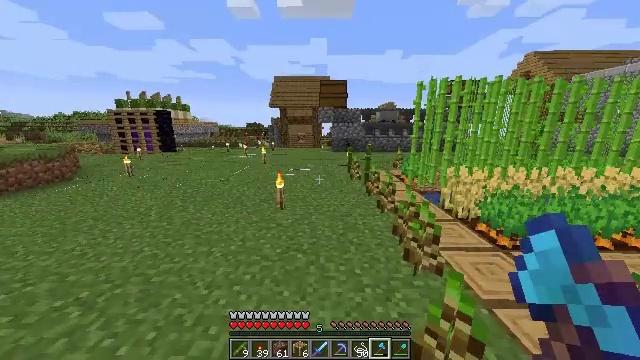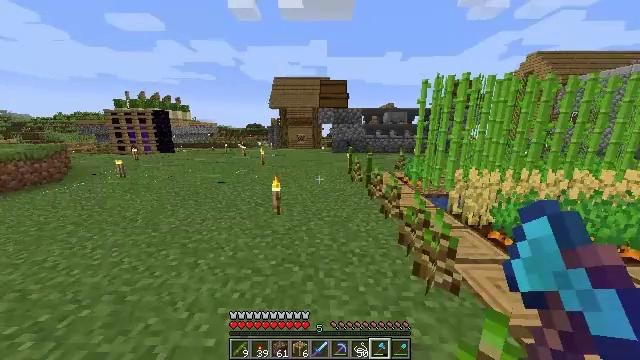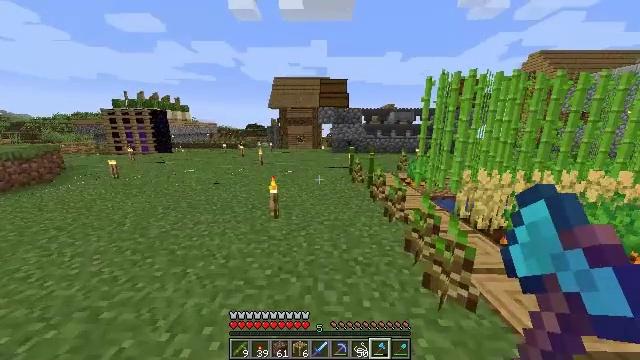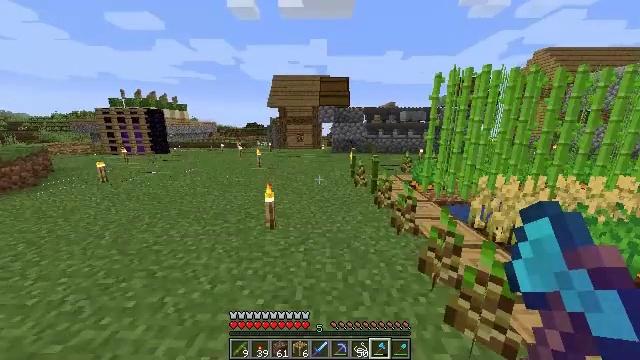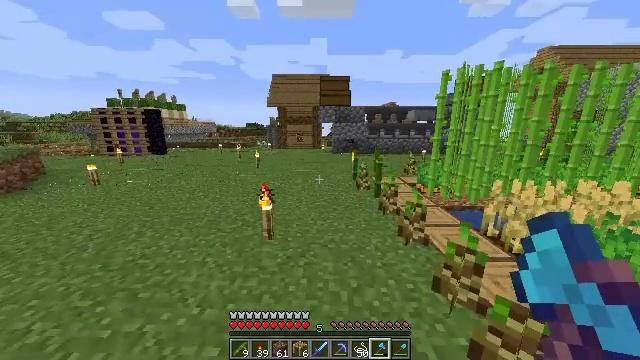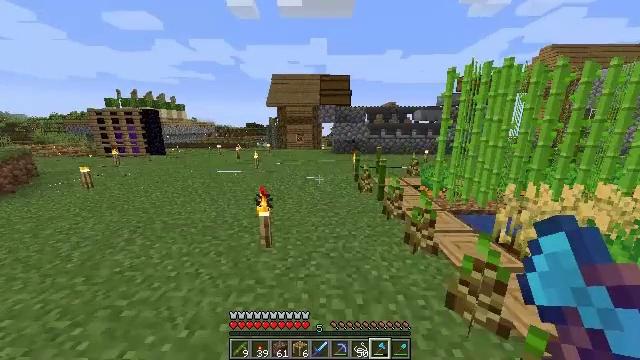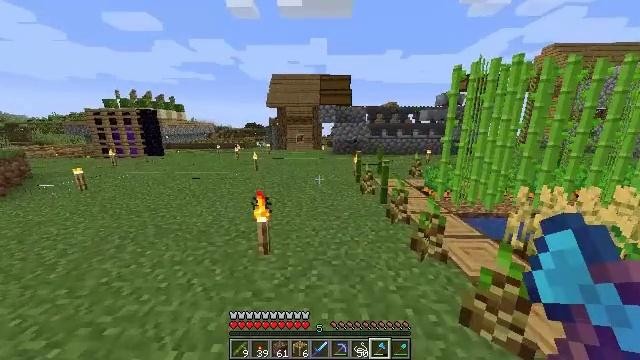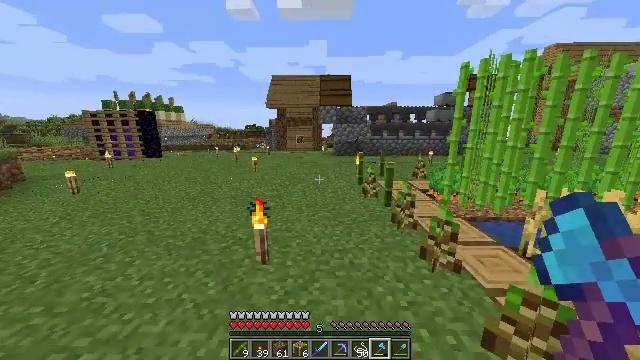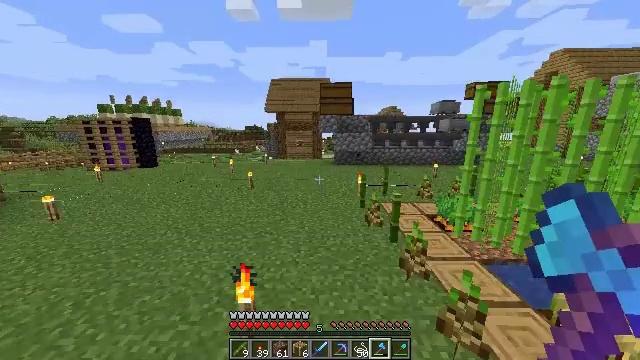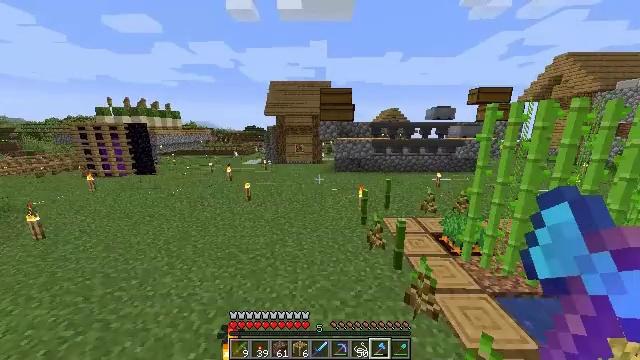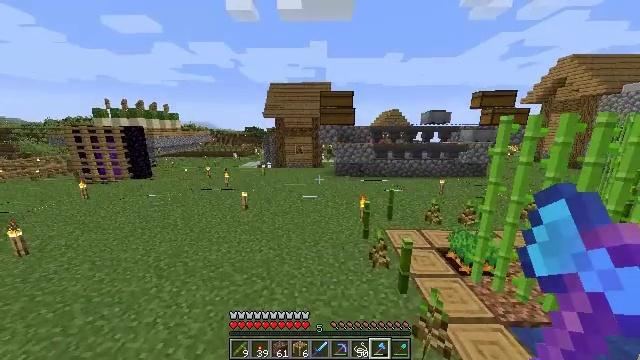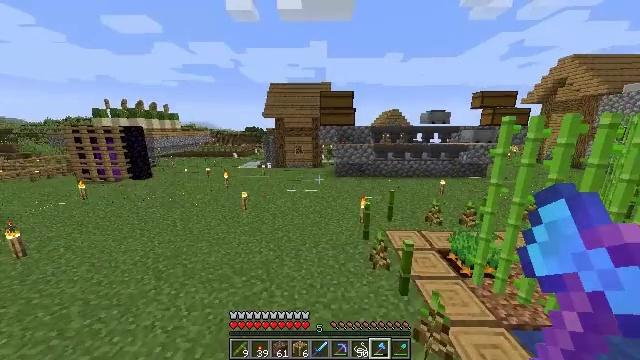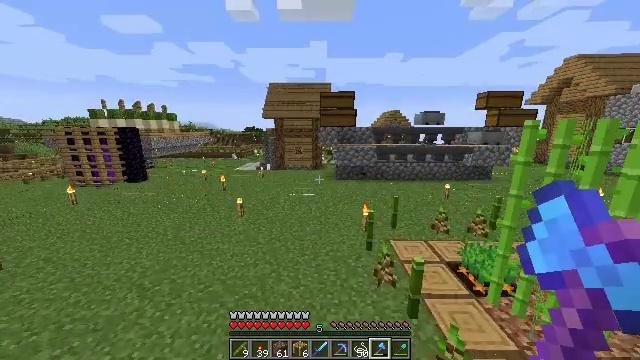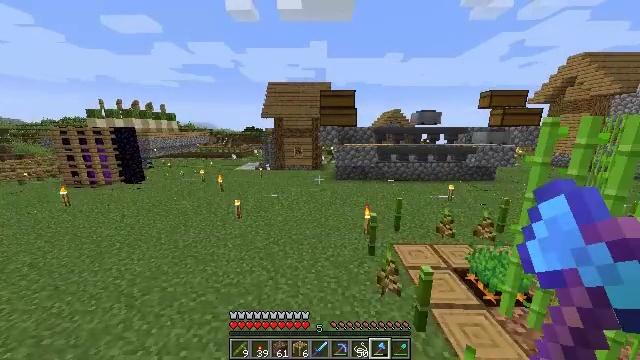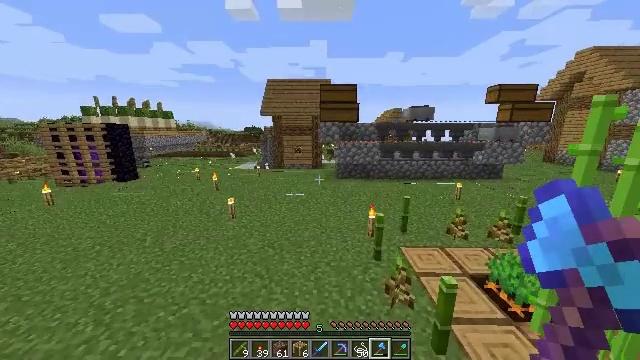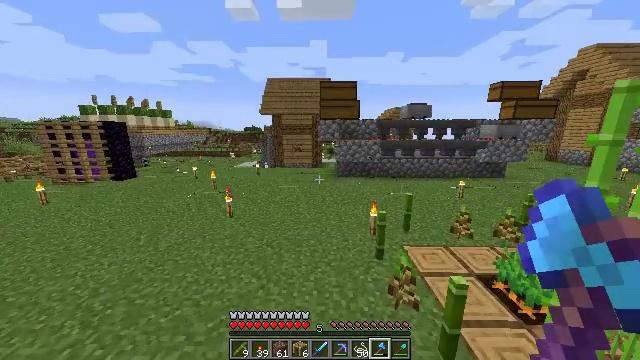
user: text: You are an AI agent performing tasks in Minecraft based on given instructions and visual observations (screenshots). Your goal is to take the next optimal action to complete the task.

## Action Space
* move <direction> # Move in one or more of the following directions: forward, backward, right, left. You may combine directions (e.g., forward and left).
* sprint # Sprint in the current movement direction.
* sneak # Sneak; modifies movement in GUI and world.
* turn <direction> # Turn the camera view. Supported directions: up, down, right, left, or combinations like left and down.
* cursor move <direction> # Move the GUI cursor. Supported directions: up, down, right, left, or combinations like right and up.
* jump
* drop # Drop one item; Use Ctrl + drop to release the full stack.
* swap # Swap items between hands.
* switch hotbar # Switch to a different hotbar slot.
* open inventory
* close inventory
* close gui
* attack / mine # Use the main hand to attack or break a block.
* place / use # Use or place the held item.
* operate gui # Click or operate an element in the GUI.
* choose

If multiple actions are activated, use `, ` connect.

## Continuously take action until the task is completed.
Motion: motion action
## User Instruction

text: Attack bamboo to gather it.
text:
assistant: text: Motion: move forward, sprint
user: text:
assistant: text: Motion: move forward, sprint
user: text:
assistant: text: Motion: move forward, sprint
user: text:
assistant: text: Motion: move forward
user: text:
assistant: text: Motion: move forward
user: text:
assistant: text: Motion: move forward
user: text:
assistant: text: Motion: move forward, jump
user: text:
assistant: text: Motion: move forward, jump
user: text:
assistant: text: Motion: move forward, jump
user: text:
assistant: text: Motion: move forward, jump
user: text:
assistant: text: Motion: move forward, jump
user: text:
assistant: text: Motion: move forward, sprint, jump
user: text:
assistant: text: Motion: move forward, sprint, jump
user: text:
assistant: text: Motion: move forward, sprint, jump
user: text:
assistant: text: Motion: move forward, sprint, jump
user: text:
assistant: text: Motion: move forward, jump
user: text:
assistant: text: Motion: move forward, jump
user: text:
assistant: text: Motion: move forward
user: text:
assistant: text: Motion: move forward
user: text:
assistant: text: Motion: move forward
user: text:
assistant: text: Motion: move forward
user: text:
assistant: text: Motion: no_op
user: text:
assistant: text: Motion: no_op
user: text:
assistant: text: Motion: no_op
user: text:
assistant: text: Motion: no_op
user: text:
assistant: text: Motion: no_op
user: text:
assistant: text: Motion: no_op
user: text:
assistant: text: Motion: no_op
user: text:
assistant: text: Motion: no_op
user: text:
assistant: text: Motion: no_op